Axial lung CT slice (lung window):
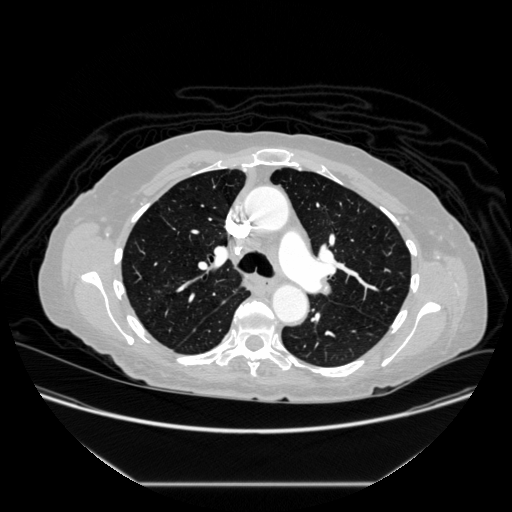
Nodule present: no